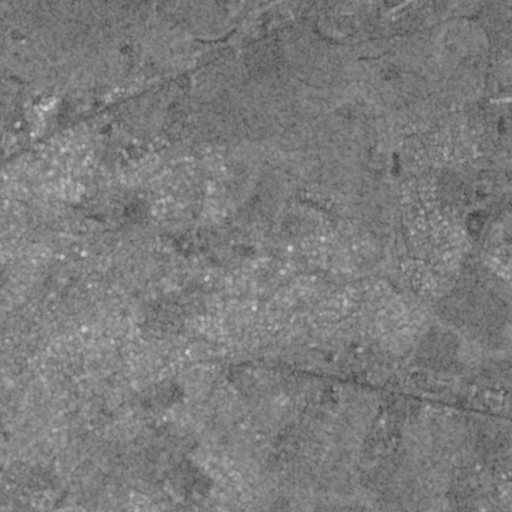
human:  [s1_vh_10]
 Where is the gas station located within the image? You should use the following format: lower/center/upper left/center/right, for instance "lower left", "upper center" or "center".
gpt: The gas station is located in the left of the image.
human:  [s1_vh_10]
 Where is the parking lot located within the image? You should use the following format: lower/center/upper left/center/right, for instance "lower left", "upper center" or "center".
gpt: The parking lot is located in the center left of the image.
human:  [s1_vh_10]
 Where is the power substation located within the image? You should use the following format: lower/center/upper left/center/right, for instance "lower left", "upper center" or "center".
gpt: The power substation is located in the upper right of the image.
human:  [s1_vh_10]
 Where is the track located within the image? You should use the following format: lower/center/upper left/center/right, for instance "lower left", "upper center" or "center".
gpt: The track is located in the lower left of the image.
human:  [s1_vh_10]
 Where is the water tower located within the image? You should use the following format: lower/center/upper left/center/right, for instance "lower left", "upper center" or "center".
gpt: The water tower is located in the center of the image.
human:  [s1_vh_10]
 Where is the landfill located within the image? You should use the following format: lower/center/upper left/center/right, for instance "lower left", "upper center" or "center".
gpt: There is no landfill in the image.

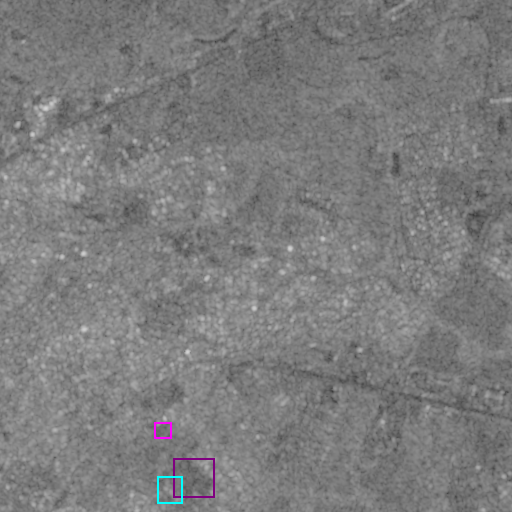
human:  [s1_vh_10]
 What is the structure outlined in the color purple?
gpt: The structure outlined in purple is a park.
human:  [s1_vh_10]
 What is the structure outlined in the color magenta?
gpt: The structure outlined in magenta is a track.
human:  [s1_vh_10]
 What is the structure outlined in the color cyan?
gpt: The structure outlined in cyan is a building.
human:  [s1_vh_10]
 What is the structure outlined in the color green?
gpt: There is no green outline.